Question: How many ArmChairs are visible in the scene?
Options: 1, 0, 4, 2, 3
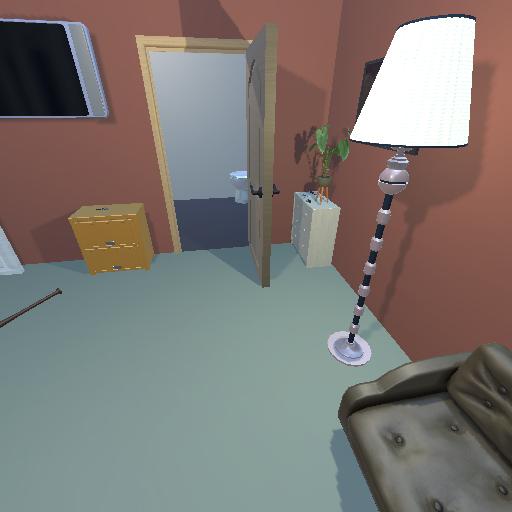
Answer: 1